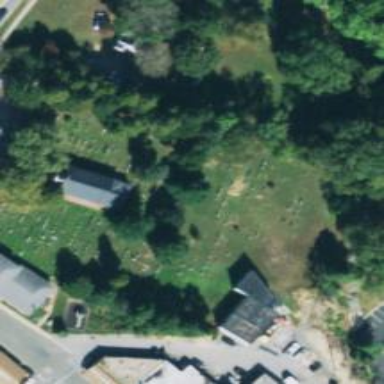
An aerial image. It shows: Grave yard.